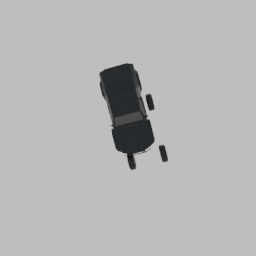
Label: mechanical